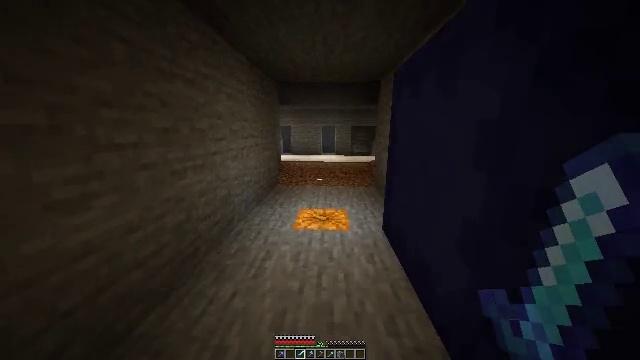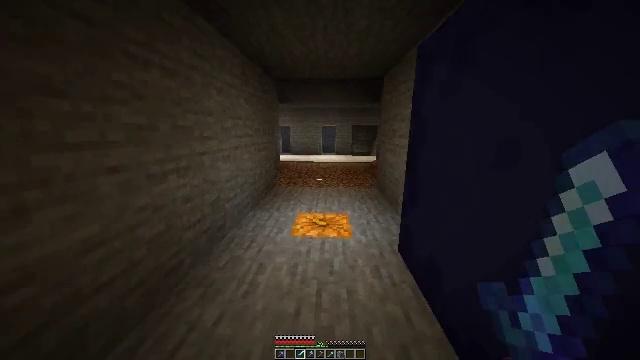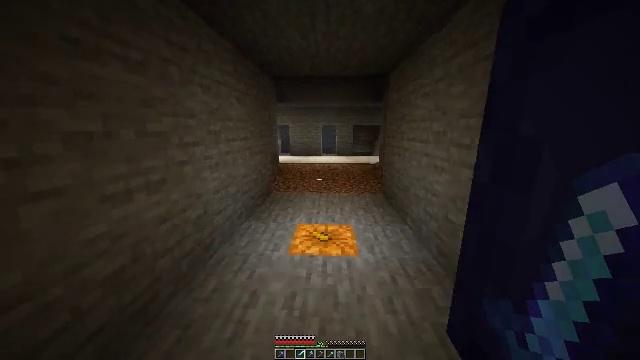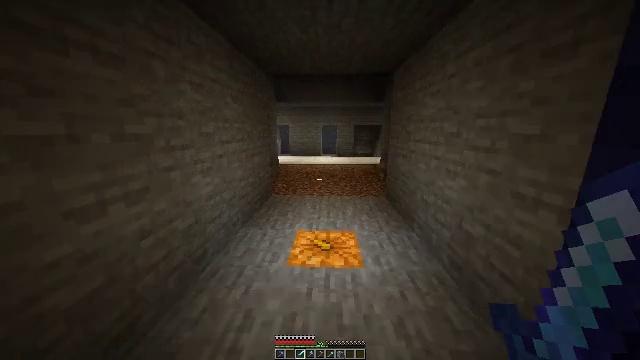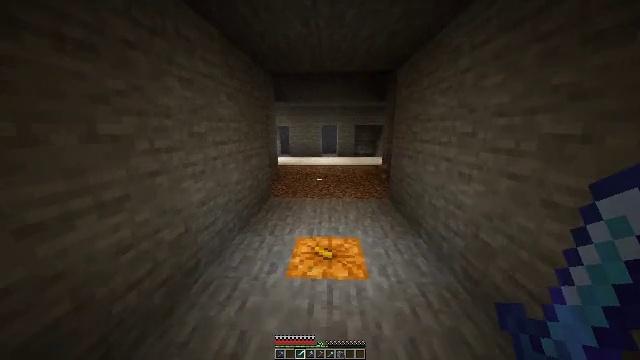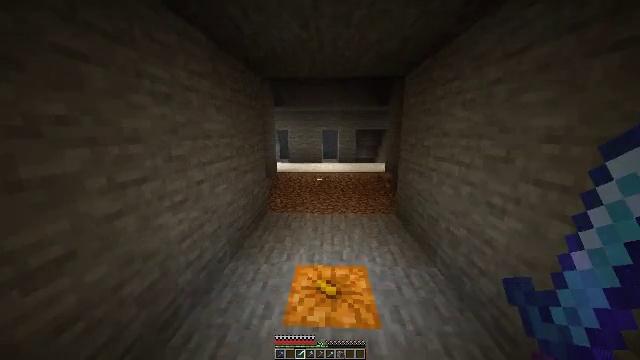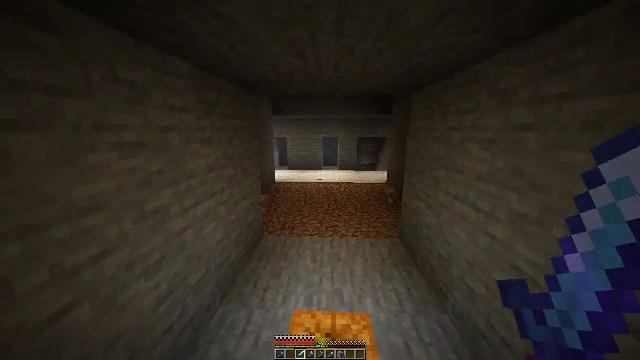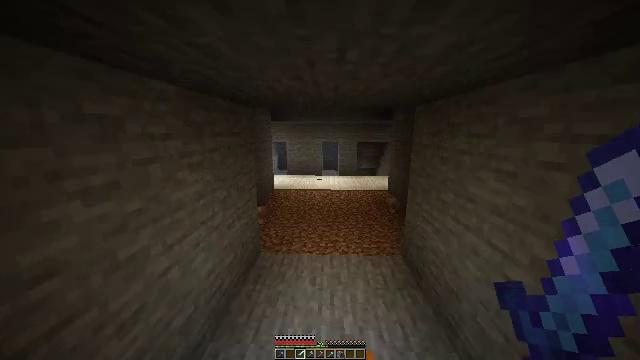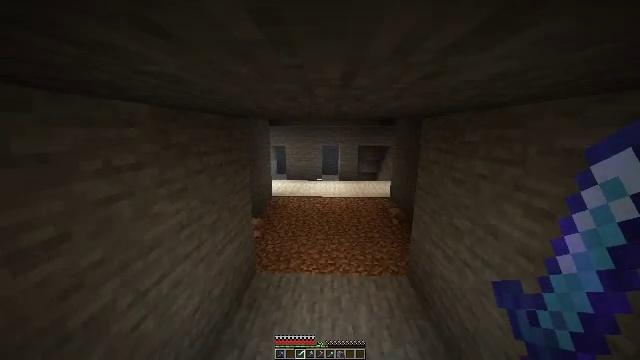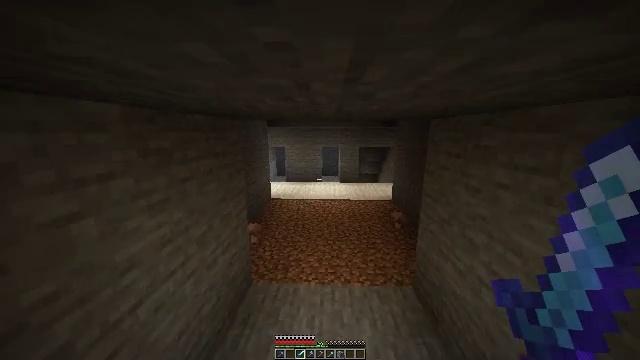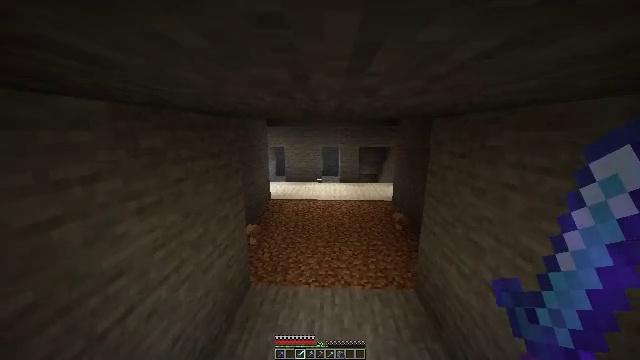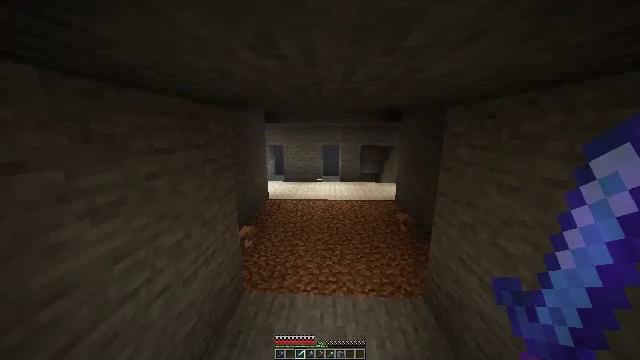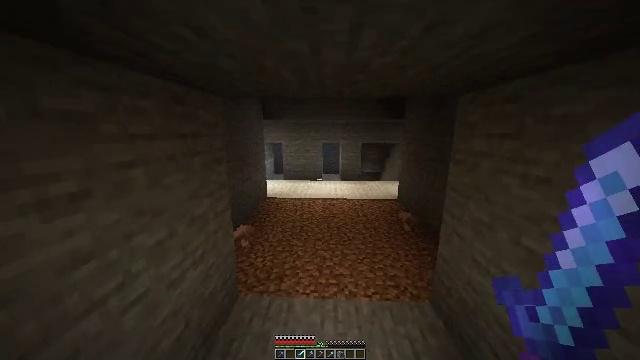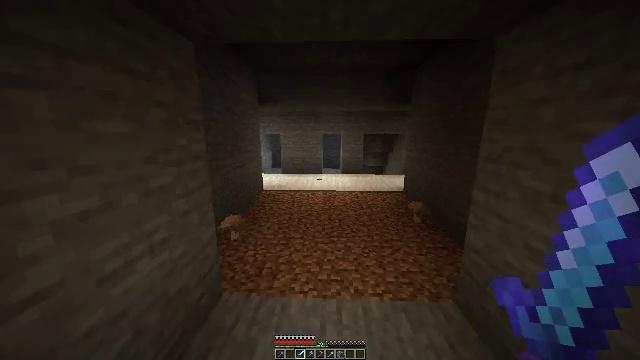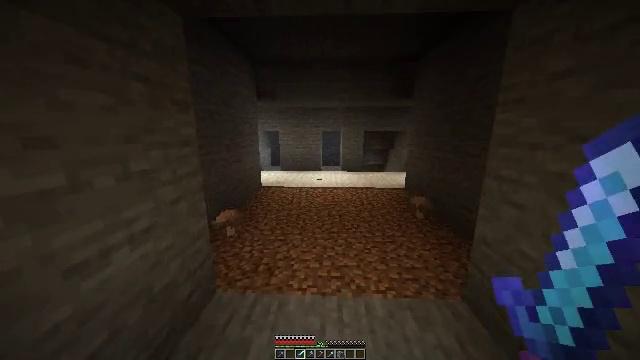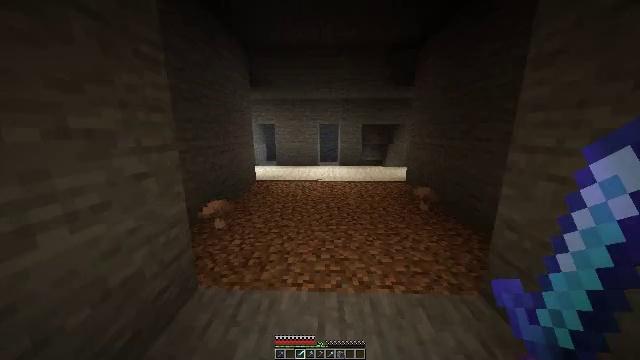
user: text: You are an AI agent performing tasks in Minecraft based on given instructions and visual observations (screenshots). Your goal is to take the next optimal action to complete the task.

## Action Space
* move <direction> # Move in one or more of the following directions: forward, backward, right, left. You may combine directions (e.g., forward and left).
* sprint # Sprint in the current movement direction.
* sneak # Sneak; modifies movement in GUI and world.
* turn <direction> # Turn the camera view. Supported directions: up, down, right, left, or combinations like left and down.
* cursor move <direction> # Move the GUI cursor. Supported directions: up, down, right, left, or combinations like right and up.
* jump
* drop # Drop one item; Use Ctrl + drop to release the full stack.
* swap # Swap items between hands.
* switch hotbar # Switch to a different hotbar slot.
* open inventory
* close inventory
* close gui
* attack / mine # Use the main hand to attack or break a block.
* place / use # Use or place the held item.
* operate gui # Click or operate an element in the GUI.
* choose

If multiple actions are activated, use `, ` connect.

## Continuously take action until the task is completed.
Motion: motion action
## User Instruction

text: Break the vines.
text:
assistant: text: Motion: move forward
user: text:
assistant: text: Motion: move forward
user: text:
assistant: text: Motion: move forward
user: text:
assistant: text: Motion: move forward
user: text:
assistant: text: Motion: move forward, jump
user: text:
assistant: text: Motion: move forward, jump
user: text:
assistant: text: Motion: move forward, jump
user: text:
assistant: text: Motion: move forward, jump
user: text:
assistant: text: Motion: move forward, jump
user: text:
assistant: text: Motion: move forward
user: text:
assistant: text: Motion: move forward
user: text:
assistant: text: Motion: move forward
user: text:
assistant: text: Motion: move forward
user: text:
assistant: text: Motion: move forward
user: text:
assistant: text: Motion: move forward
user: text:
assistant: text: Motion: move forward
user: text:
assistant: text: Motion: move forward, turn right, jump
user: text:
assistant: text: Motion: move forward, jump
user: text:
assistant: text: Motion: move forward, turn right, jump
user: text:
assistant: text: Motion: move forward, turn right and down, jump
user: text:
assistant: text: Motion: move forward, turn right
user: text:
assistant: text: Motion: move forward
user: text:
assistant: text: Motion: move forward
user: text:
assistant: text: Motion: move forward
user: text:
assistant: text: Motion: move forward
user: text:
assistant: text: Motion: move forward
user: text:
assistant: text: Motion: move forward
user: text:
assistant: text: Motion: move forward
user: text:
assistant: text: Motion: move forward
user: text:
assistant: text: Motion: move forward